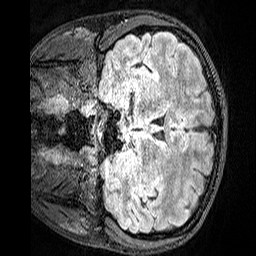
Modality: FLAIR
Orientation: coronal
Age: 21
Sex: female
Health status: healthy
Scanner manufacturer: siemens
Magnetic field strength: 3 T
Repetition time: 5 s
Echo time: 0.388 s